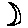
Label: moon